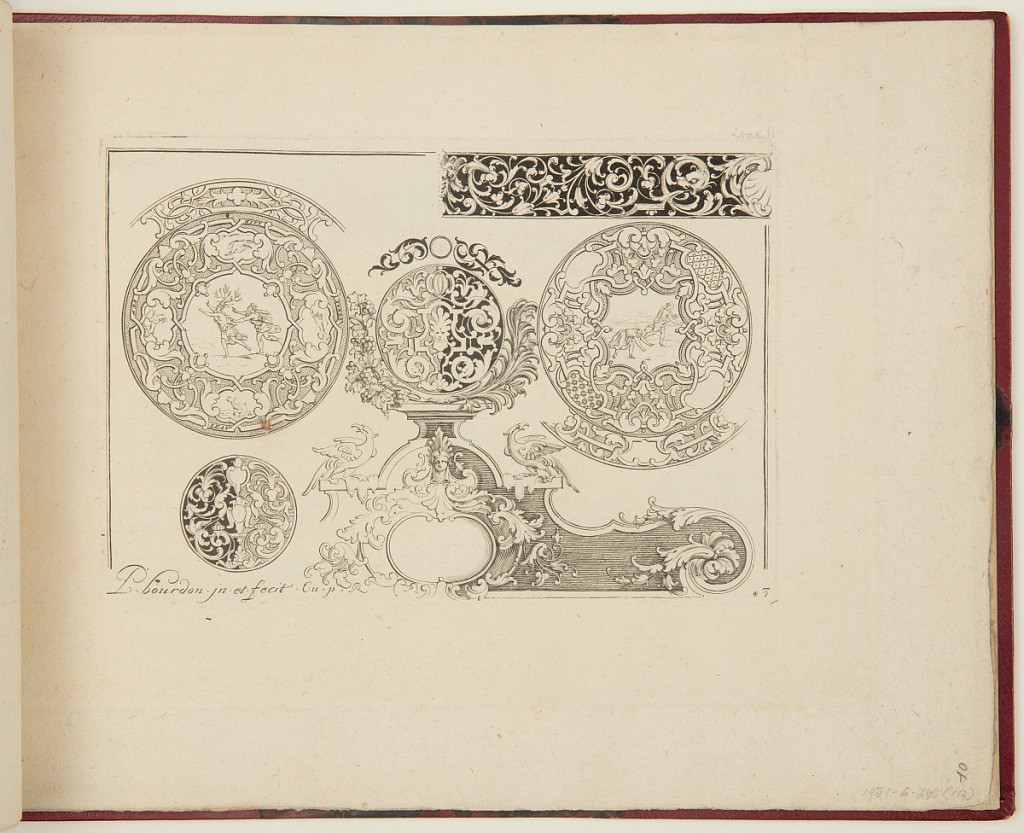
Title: Designs for Ornament and Roundels
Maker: Pierre Bourdon, French, ca. 1656 – 1708 after
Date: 1703
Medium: Etching and engraving on paper
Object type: Print
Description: An ornament print featuring roundels (possibly watch cases) and bands decorated with grotesque motifs (intertwining scrolling leaves, foliage, human, and animal forms), with mascarons (masks), birds, strapwork, cartouches, shells, grape vines, diaper patterns, and vignettes with figures. The plate is signed and numbered.